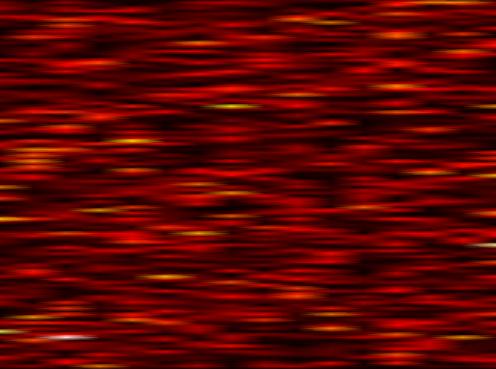
Label: FBMC